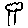
Label: tree